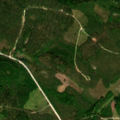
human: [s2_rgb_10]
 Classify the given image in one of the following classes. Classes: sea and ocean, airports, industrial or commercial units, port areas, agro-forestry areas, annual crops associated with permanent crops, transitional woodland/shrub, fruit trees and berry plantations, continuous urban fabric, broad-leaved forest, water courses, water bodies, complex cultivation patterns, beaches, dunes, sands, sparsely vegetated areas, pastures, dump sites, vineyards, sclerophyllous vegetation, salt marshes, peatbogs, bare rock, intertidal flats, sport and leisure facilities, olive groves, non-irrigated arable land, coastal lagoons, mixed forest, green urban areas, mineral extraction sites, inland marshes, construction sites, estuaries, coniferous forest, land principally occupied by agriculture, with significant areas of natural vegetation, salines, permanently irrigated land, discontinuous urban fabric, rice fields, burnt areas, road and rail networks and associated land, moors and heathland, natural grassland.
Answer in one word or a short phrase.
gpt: coniferous forest, mixed forest, transitional woodland/shrub